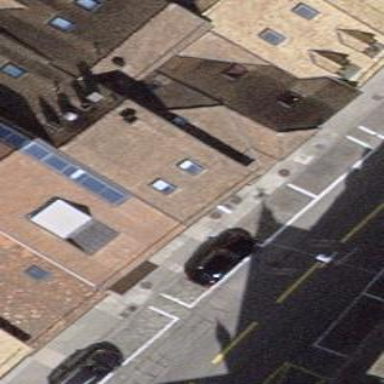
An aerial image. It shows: Gabled apartment building with roof tiles oriented across.